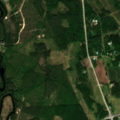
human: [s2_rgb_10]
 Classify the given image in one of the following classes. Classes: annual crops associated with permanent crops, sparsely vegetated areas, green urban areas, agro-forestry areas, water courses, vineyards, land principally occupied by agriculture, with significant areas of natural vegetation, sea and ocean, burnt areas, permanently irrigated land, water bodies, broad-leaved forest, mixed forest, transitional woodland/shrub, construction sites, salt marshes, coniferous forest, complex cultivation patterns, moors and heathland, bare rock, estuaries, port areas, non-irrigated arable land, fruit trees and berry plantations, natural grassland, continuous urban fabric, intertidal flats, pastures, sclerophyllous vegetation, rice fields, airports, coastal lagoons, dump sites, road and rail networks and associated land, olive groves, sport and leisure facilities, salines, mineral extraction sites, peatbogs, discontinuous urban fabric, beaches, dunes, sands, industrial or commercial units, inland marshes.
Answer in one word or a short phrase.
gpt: coniferous forest, mixed forest, transitional woodland/shrub